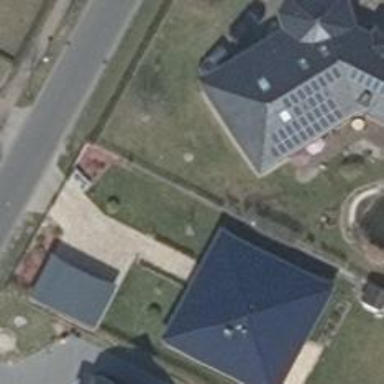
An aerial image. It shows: Detached building with pyramidal roof shape.